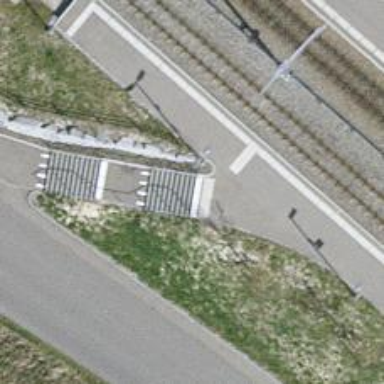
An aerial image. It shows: Set of steps on the road.